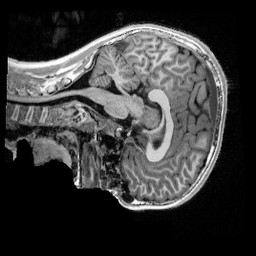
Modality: UNIT1_denoised
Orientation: sagittal
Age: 11
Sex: male
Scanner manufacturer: siemens
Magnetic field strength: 3 T
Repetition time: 4 s
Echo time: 0.00303 s